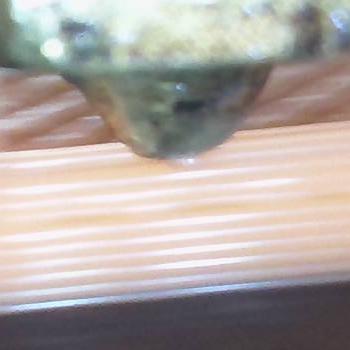
Flow rate: 112%